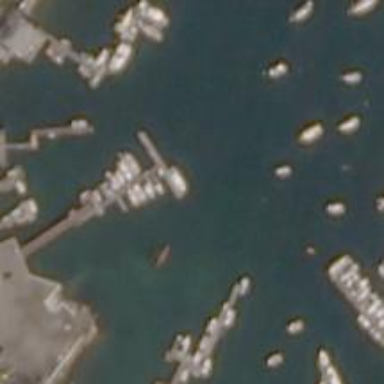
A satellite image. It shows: Man-made pier.